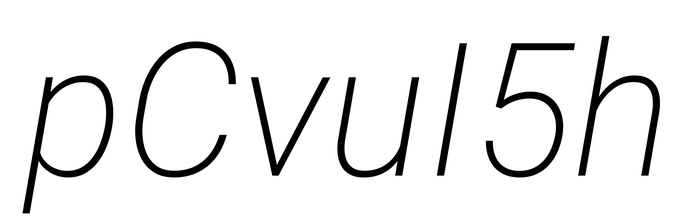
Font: Roboto-Italic_ExtraLight_Italic